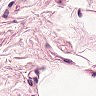
Metastatic tissue present: no